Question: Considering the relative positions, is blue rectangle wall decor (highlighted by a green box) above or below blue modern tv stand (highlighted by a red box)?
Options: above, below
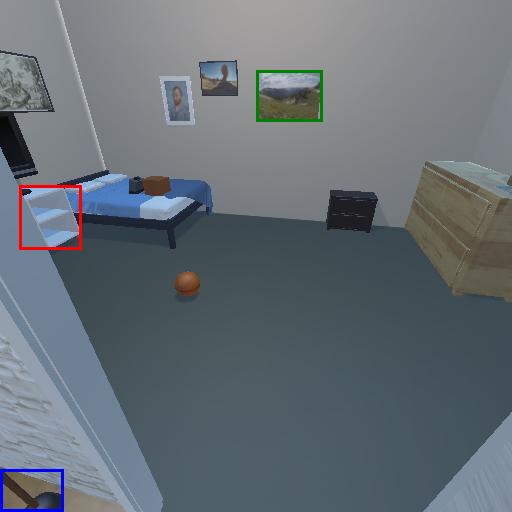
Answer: above